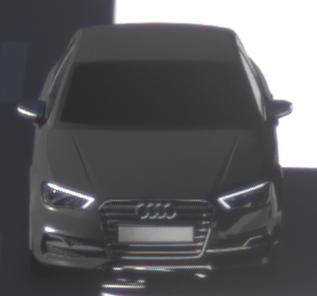
Make: Audi
Model: S3
Detailed model: 8V
Model produced from: 2013
Model produced until: 2020
Doors: 4
Color: black
Road condition: dry road
Daytime: morning or afternoon
Contrast: high contrast